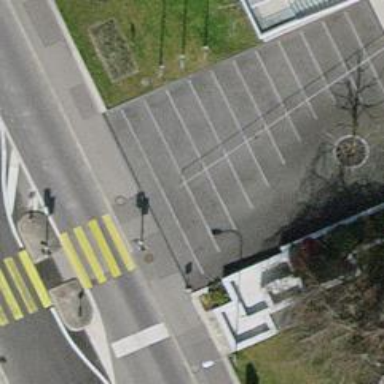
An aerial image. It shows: Kerb serving as barrier.